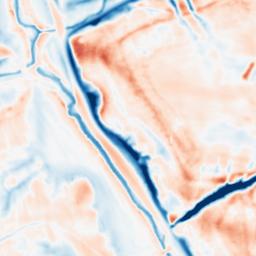
Category: multiscale
Decomposition family: dog_multiscale
Decomposition parameters: sigma_ratio: 2
n_scales: 3
base_sigma: 1
Upsampling method: sinc_blackman
Upsampling parameters: scale: 4
kernel_size: 16
Upsampling scale: 4